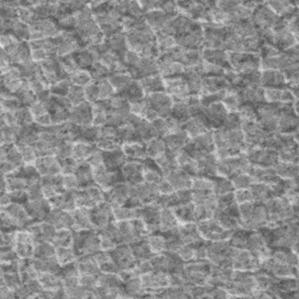
Label: frost